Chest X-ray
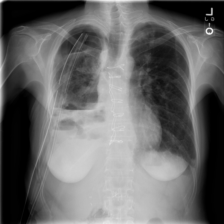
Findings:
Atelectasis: negative
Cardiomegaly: negative
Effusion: negative
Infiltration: negative
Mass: negative
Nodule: negative
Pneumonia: negative
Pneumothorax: positive
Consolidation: negative
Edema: negative
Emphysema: negative
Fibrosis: negative
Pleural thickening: negative
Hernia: negative